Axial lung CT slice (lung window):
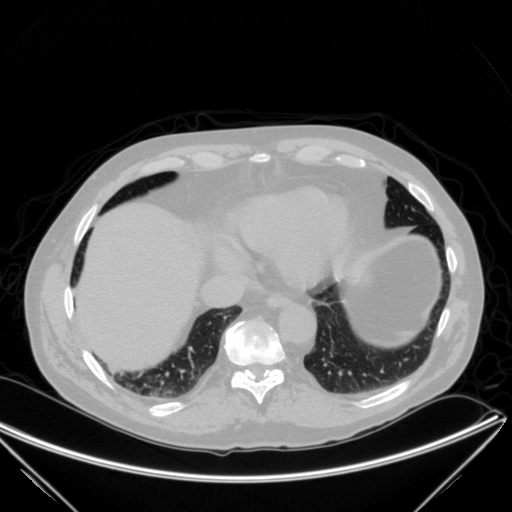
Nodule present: no